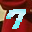
Label: 7